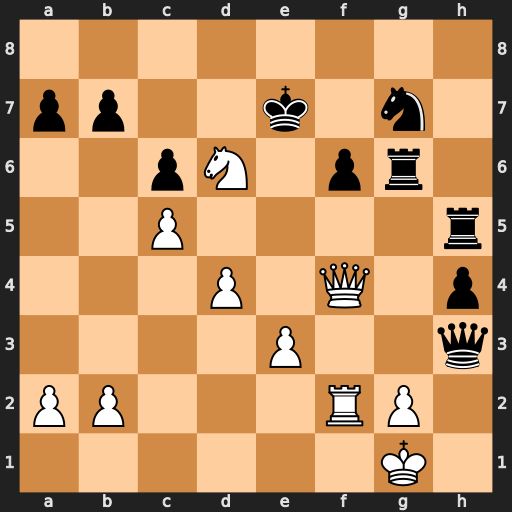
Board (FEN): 8/pp2k1n1/2pN1pr1/2P4r/3P1Q1p/4P2q/PP3RP1/6K1
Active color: w
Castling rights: -
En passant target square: -
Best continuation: Qe4+ Qe6 Qxg6